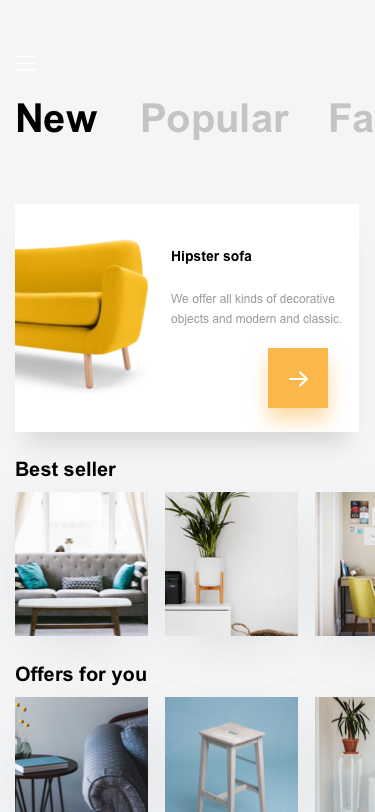
Text in this UI design:
New
Popular
Favorites
Hipster sofa
We offer all kinds of decorative objects and modern and classic.
Best seller
Offers for you